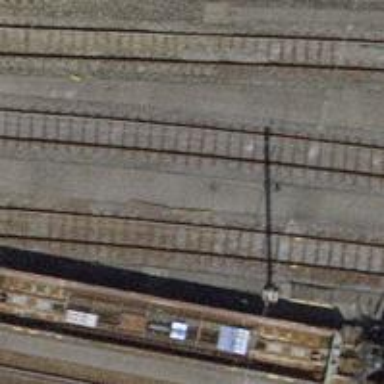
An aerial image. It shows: Railway yard with electrified contact lines.